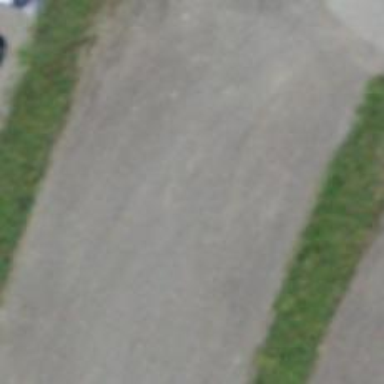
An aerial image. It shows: Unpaved parking aisle road for service vehicles.